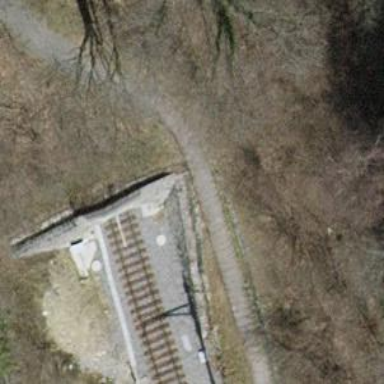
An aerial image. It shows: Retaining wall.